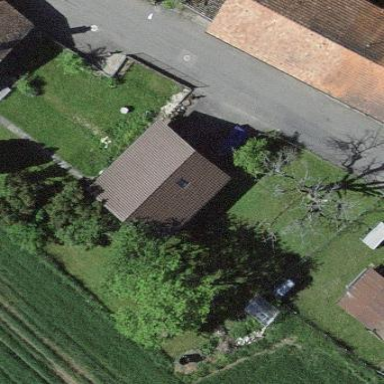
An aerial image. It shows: Garage.